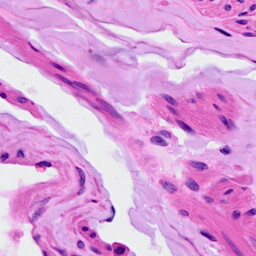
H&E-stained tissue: Ovarian